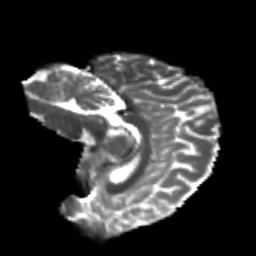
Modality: T2w
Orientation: sagittal
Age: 20
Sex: female
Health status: healthy
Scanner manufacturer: philips
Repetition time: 7.388 s
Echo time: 0.08599 s